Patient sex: M
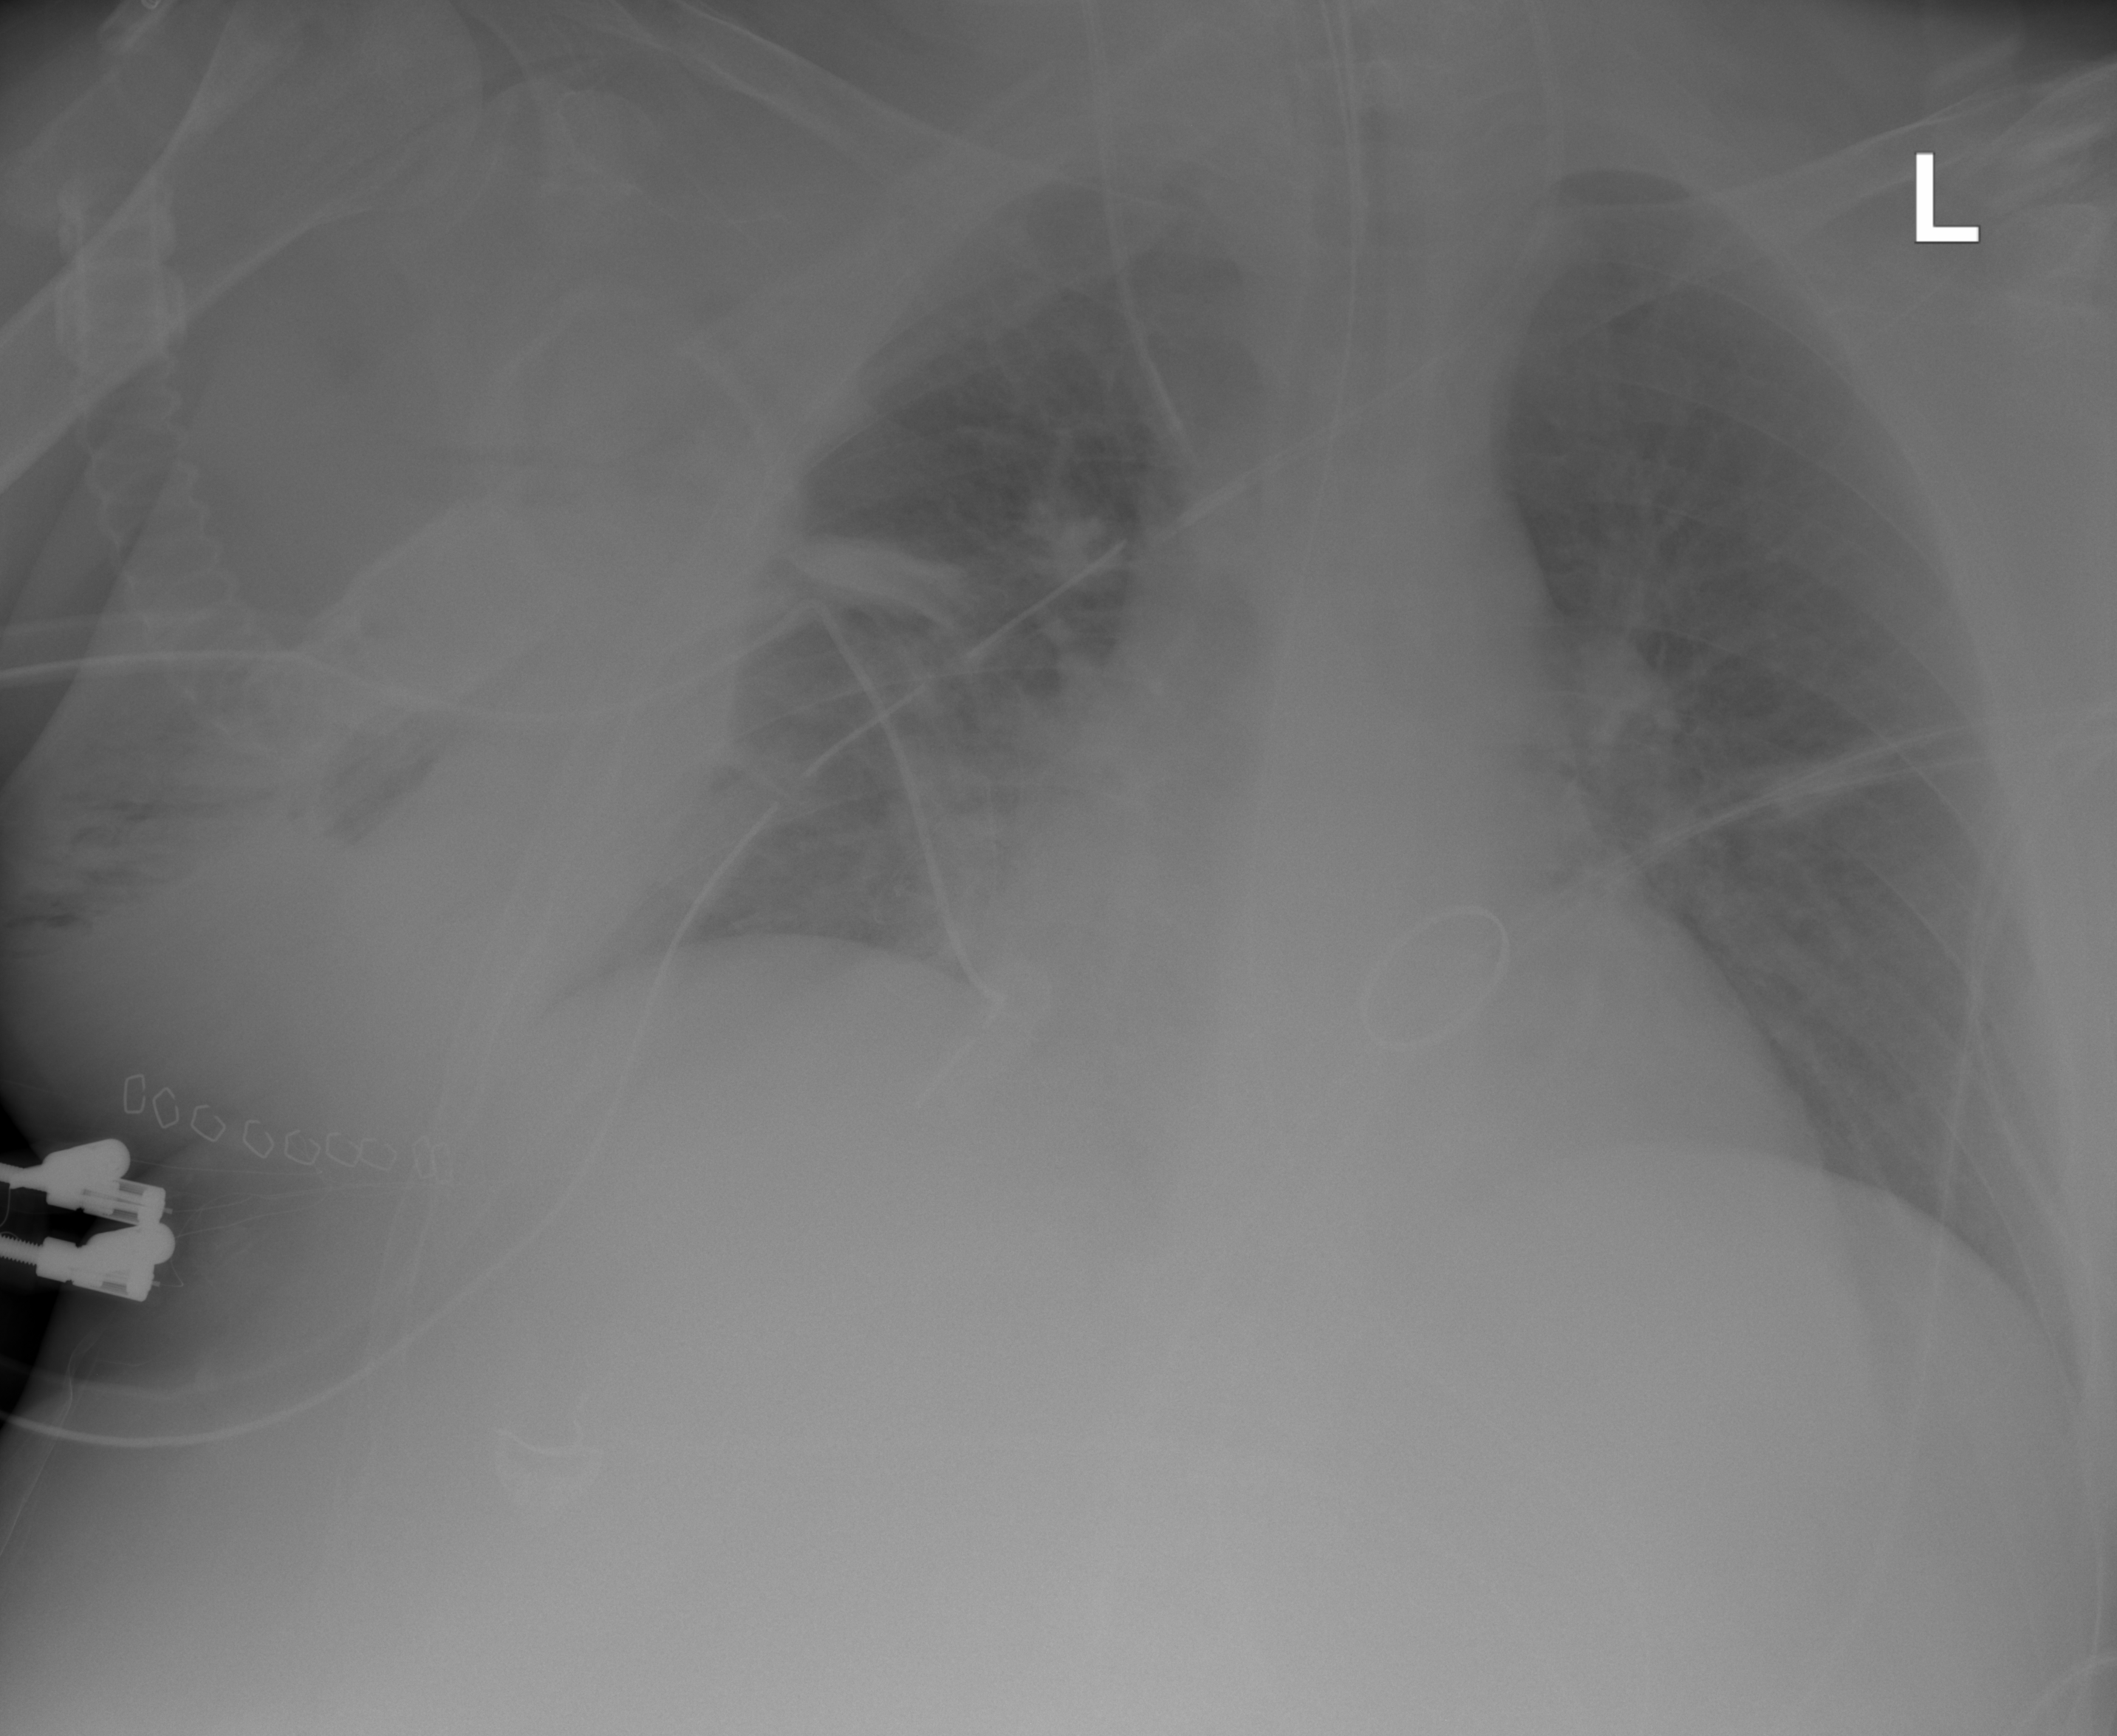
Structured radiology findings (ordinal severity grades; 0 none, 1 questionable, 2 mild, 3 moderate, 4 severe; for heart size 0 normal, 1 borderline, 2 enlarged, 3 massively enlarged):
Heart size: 0
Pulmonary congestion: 1
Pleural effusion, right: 2
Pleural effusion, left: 0
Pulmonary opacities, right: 2
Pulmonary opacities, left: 1
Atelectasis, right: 3
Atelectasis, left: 1